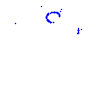
Particle: proton